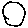
Label: circle